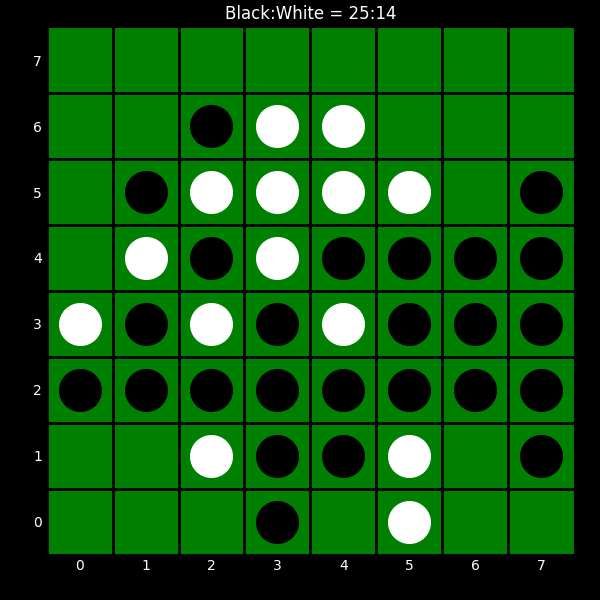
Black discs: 25
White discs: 14